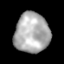
Tissue: lung
Cell type: Epithelial cells
Senescence score: 0.2137
Nuclear area (px): 1357
Mean DAPI intensity: 173.579